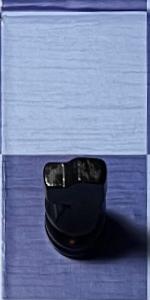
Label: Knight_Black